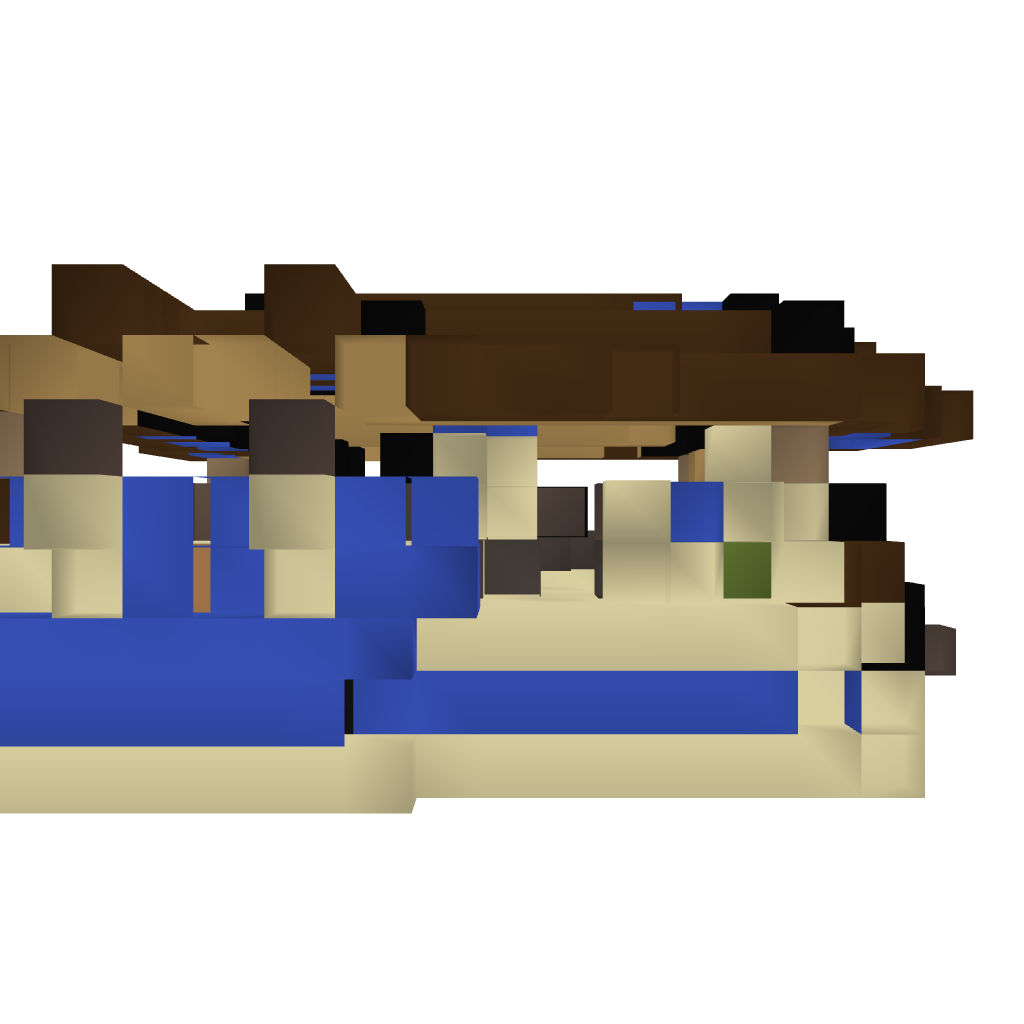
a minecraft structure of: Train Station - Automated